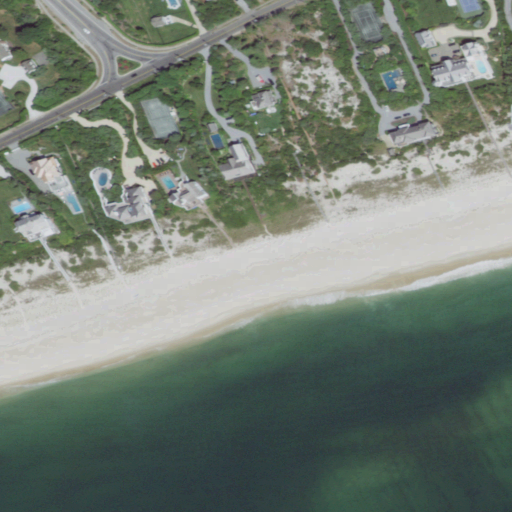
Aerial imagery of beach in New York named Hampton Beach containing medium intensity development, open water, barren land, low intensity development, and high intensity development